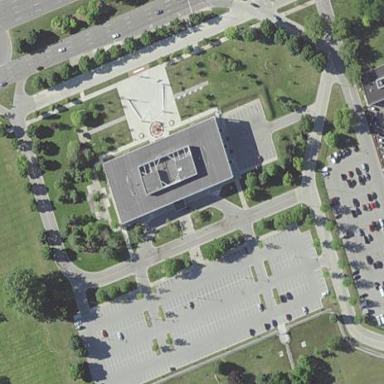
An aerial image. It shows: Building that serves as library.